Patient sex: M
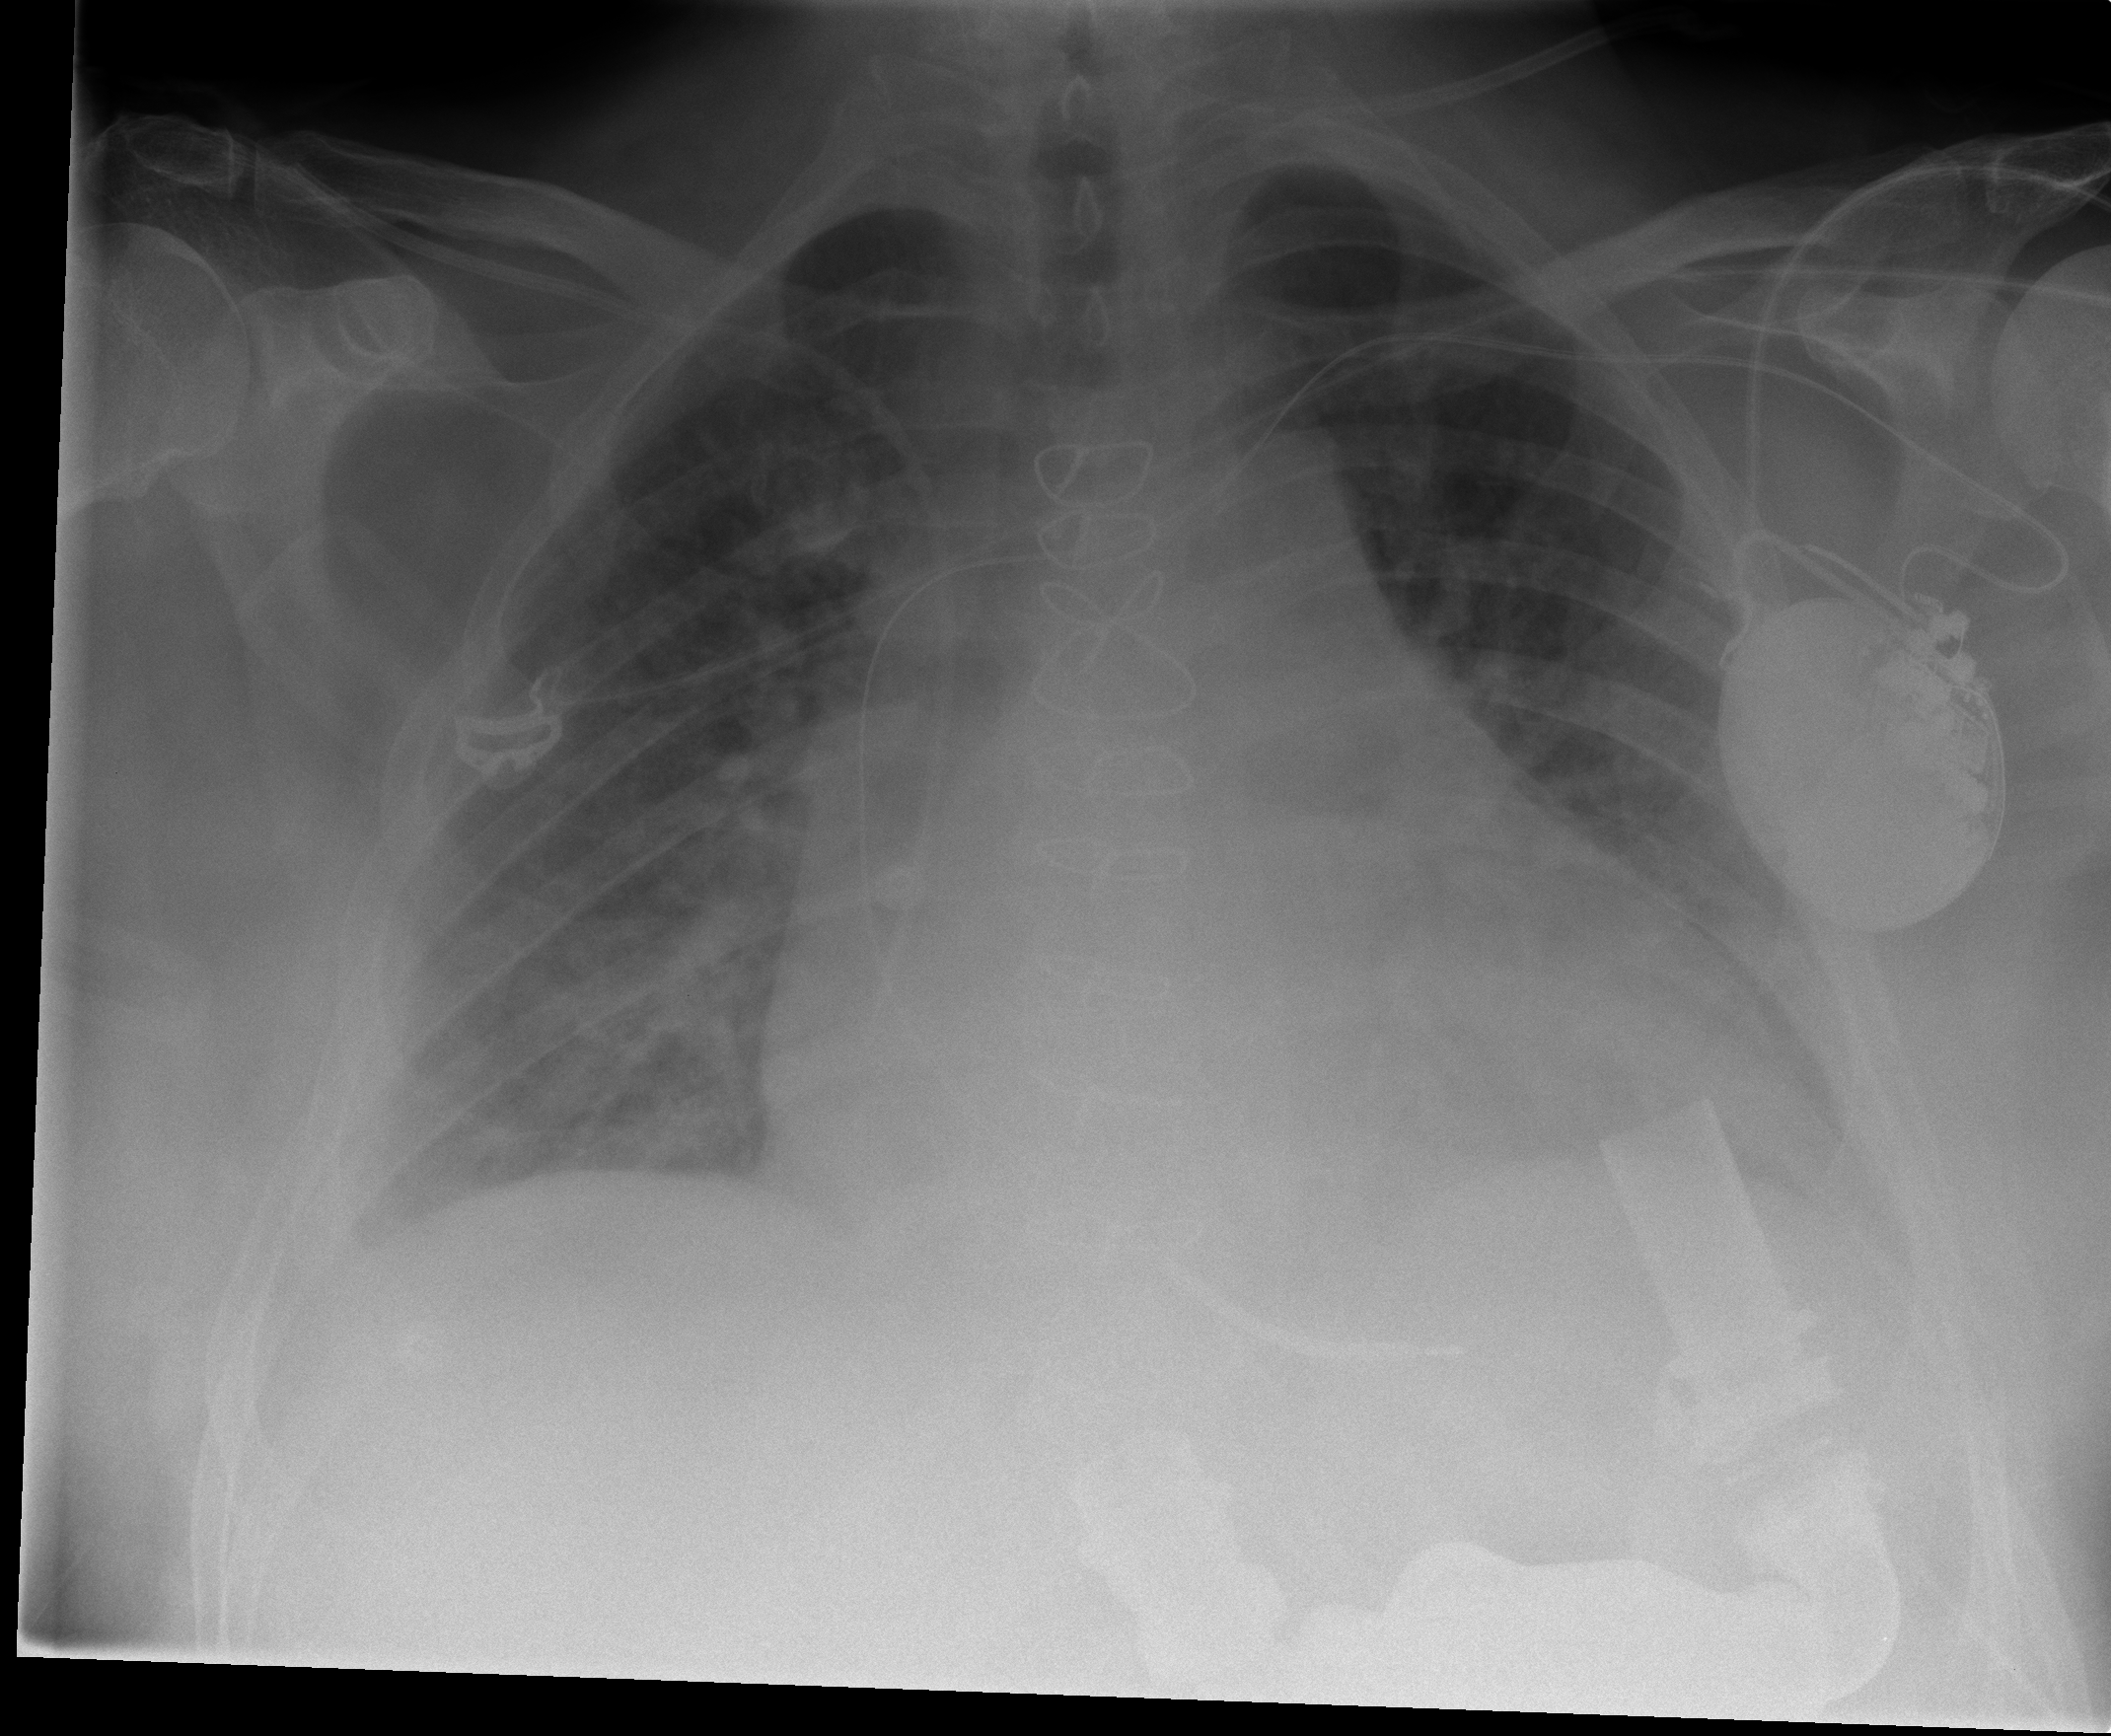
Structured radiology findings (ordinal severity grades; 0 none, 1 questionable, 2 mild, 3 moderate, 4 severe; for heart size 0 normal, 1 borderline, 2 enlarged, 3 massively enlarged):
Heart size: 3
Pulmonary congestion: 2
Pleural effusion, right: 0
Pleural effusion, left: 2
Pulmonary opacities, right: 0
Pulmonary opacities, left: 0
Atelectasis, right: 0
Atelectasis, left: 0